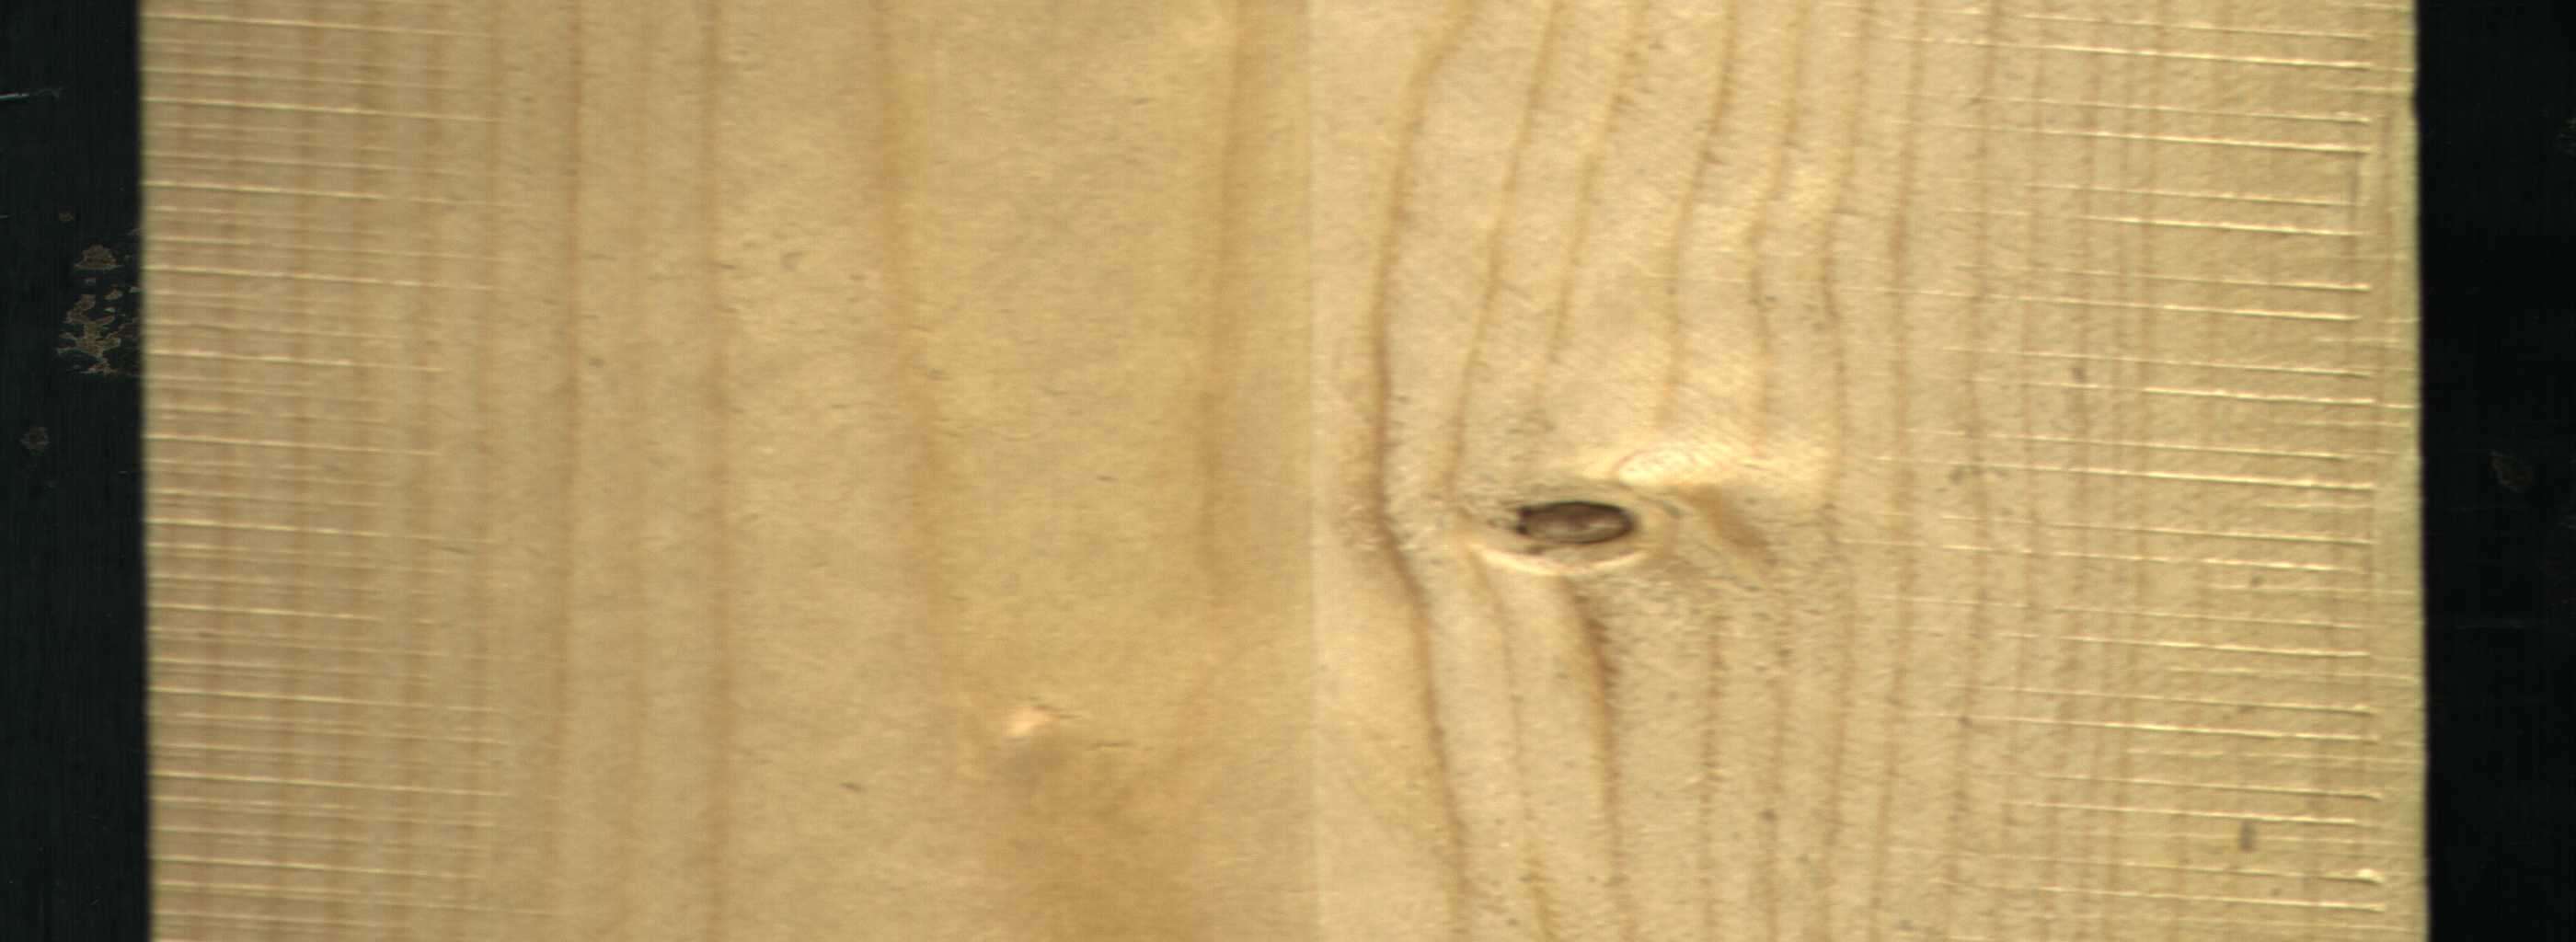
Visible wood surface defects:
Dead_Knot